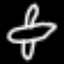
Label: airplane